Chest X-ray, AP view. Patient: 63 years old, sex F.
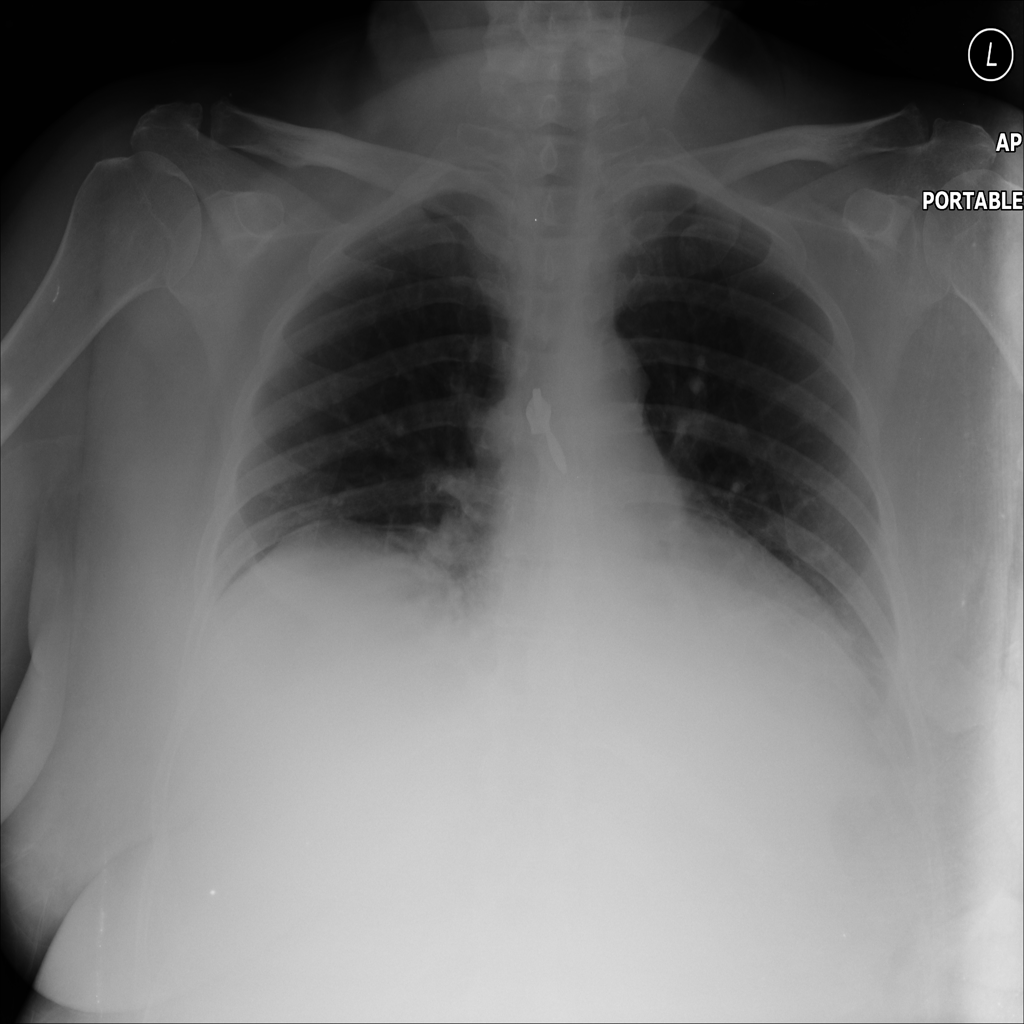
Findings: No Finding